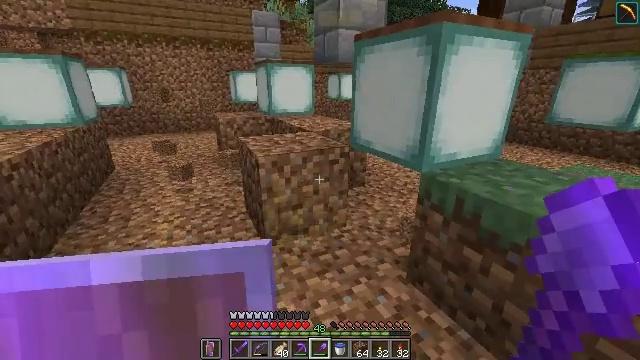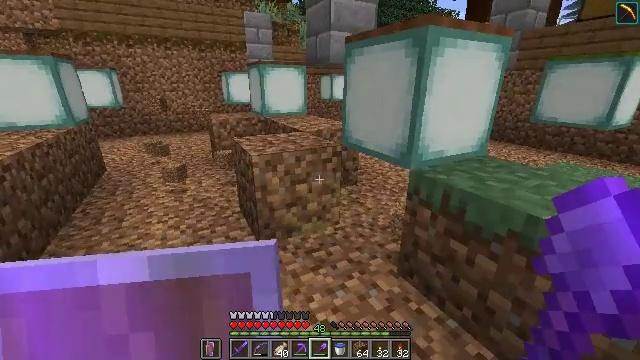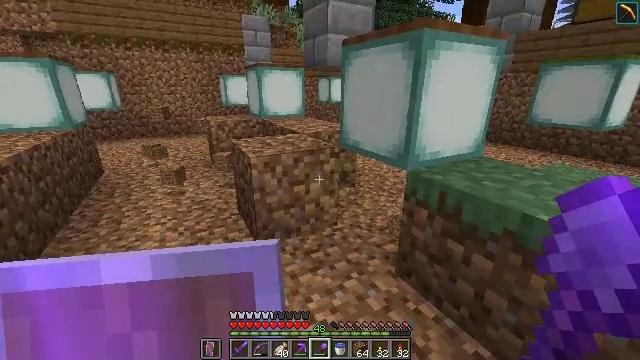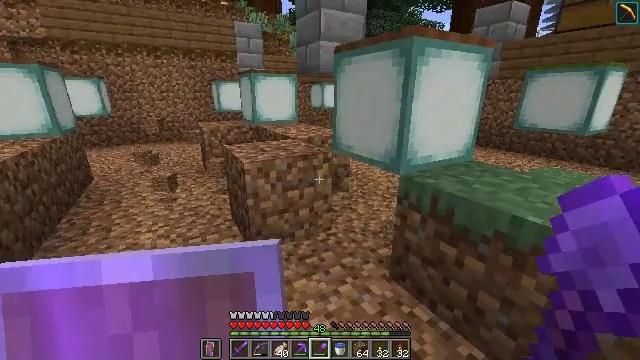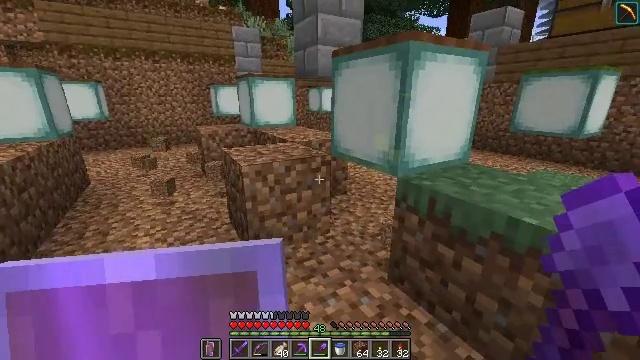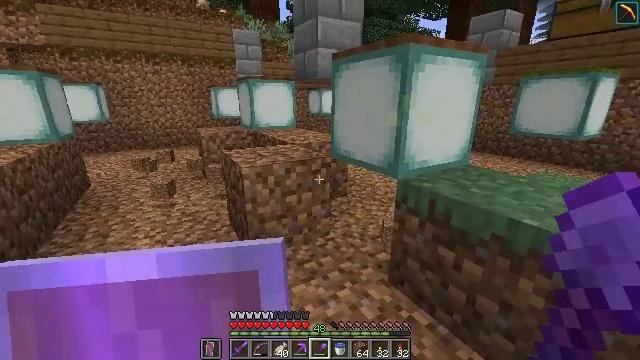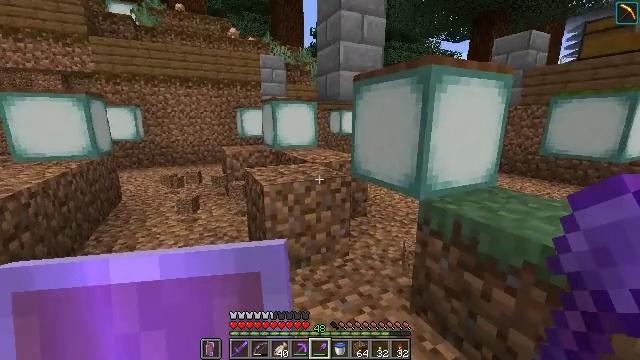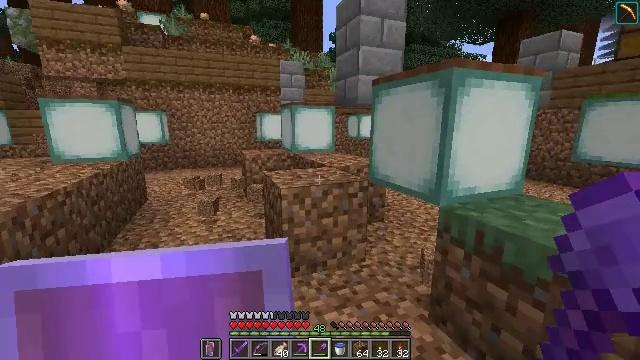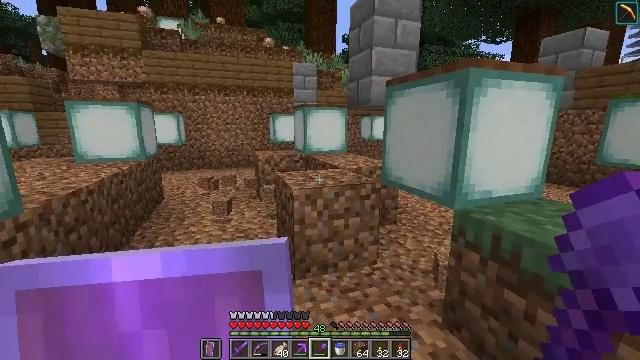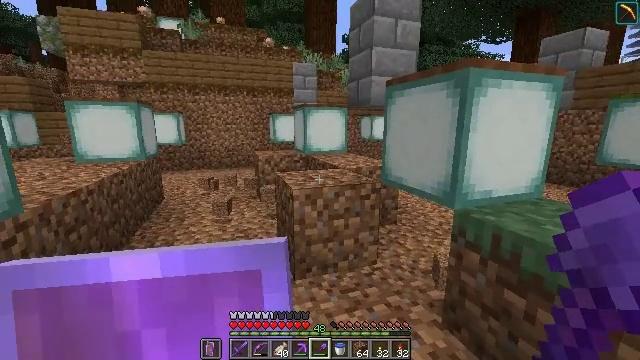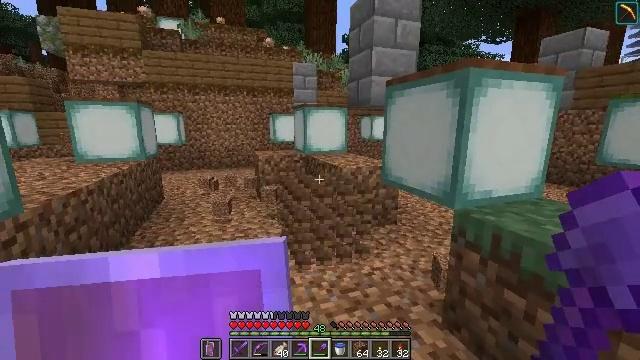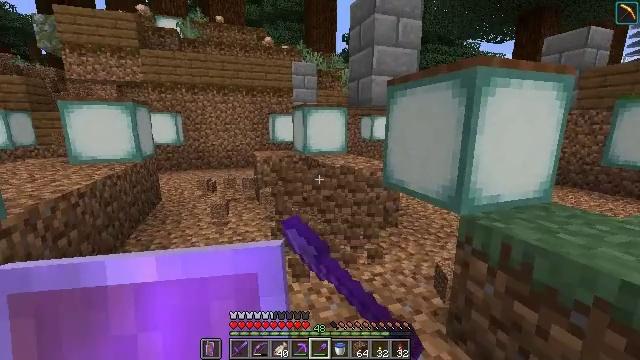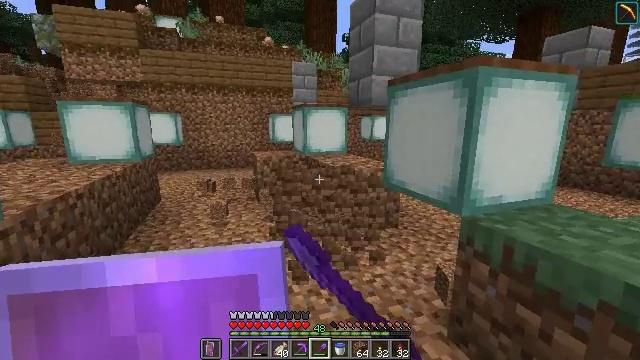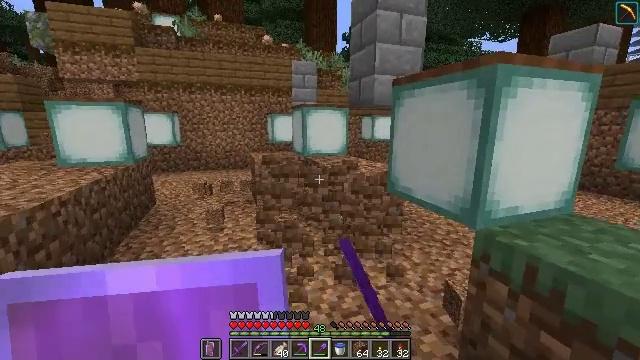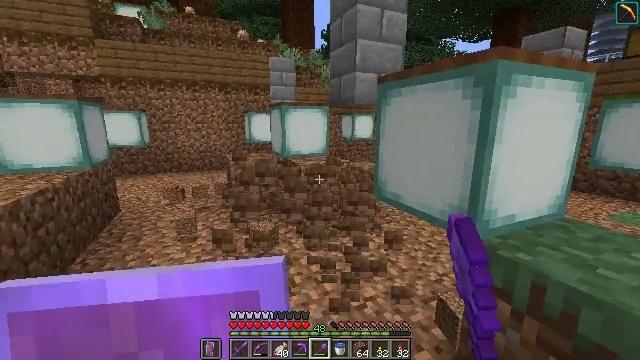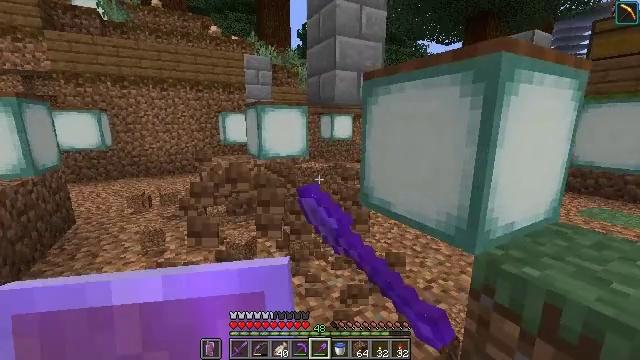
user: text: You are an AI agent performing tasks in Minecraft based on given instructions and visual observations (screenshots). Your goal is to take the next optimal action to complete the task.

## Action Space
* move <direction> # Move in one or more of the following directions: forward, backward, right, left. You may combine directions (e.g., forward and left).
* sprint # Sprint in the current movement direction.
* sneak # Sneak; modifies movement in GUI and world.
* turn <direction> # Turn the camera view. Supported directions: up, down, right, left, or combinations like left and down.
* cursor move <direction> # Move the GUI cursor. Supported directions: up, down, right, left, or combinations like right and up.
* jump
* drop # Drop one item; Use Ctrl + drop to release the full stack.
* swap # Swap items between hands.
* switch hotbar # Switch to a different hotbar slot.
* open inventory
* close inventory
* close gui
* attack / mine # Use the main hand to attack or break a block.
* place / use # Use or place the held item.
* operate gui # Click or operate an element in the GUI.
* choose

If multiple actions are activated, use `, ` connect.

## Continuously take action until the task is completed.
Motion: motion action
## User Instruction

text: Attack the ground to gather dirt.
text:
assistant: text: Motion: turn right
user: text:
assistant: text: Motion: no_op
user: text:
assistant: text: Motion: turn right and up
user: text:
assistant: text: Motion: no_op
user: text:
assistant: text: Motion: no_op
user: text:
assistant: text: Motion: turn left and up
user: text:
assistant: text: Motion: turn left
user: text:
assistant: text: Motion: turn left
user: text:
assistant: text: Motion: no_op
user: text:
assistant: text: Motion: attack / mine
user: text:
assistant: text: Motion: move forward, attack / mine
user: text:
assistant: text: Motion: move forward, attack / mine
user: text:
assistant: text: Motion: move forward, attack / mine
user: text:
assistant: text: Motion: move forward, turn right, attack / mine
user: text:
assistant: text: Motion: move forward, turn right, attack / mine
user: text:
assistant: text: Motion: move forward, attack / mine
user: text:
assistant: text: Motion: move forward, turn left, attack / mine
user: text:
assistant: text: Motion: move forward, turn left, attack / mine
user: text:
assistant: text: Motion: move forward, turn left, attack / mine
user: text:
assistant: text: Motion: move forward and move left, turn left, attack / mine
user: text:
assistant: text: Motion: move forward and move left, turn left, attack / mine
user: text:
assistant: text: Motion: move forward and move left, attack / mine
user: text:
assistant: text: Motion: move forward, turn right and down, attack / mine
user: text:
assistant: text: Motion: move forward, turn right and down, attack / mine
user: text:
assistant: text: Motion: move forward, attack / mine
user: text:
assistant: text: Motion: move forward
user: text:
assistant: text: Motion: move forward
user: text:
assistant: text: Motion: move forward
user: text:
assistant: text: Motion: move forward, turn right and down
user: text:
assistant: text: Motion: move forward, turn right and down